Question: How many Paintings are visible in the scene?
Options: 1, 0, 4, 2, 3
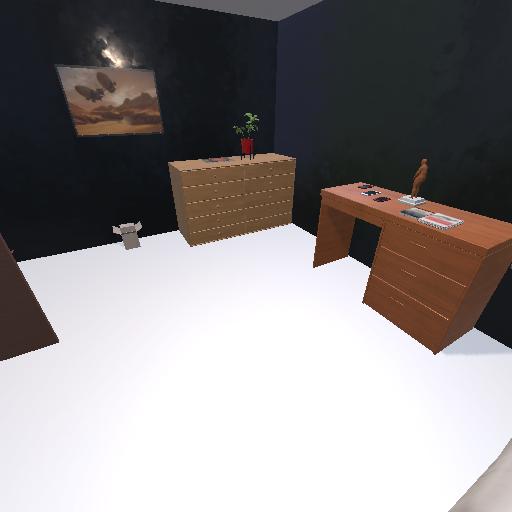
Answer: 1